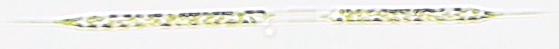
Label: Rhizosolenia